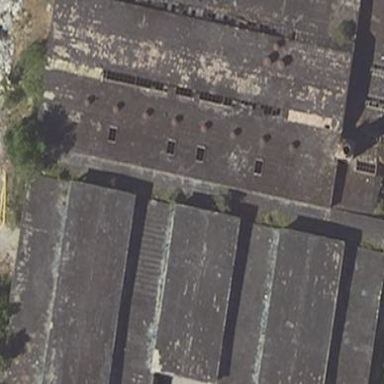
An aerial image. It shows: Industrial building.